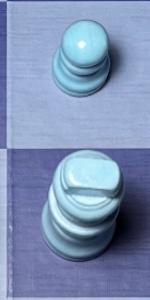
Label: King_White